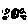
Label: moon